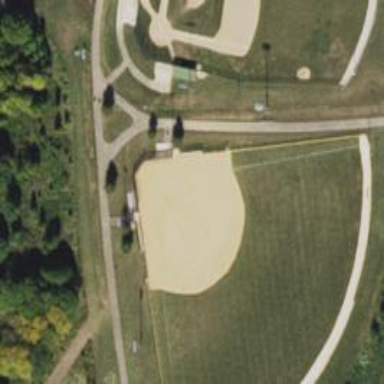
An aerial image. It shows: Bleachers on leisure land.